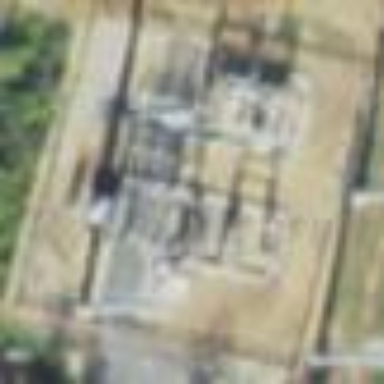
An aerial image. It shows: Outdoor distribution power substation.